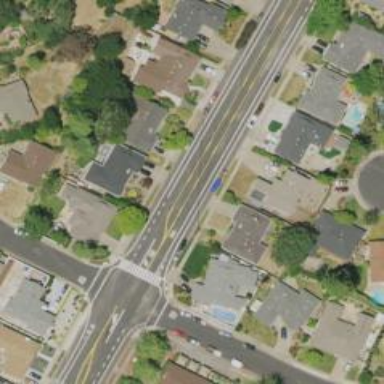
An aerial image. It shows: Tertiary road with asphalt surface and sidewalk on the left side.